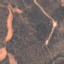
Label: HerbaceousVegetation